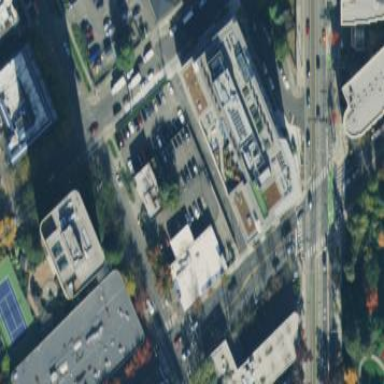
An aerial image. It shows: Part of building is shown in the image.